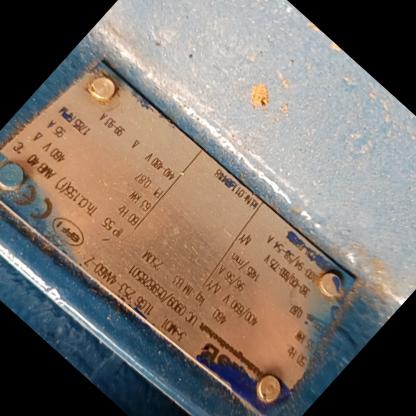
Klasa: tabliczka-znamionowa